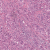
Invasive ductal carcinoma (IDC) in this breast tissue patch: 1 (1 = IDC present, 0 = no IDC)